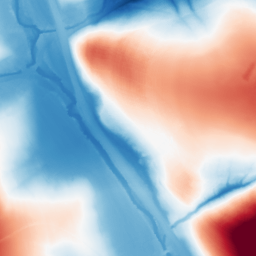
Category: morphological
Decomposition family: tophat_combined
Decomposition parameters: size: 100
Upsampling method: quadratic
Upsampling parameters: scale: 2
Upsampling scale: 2